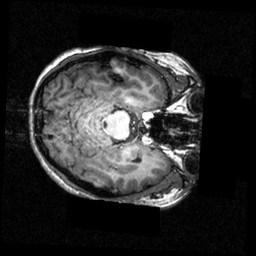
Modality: T1w
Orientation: axial
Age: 20
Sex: female
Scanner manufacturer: siemens
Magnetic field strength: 3.951 T
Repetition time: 1.5 s
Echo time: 0.00335 s